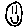
Label: smiley face